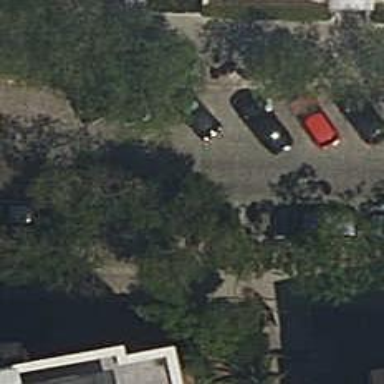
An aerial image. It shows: Motorcycle parking area.